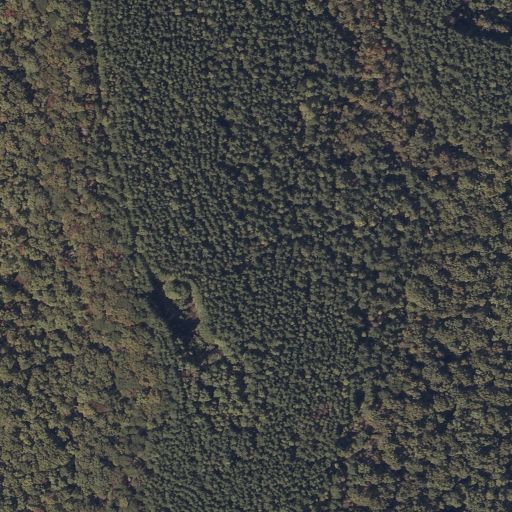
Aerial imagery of cape in Alabama named Evett Point containing evergreen forest, deciduous forest, and mixed forest